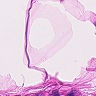
Metastatic tissue present: no